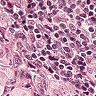
Metastatic tissue present: yes